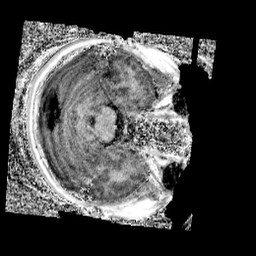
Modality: UNIT1
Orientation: axial
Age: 9
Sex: male
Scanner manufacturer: siemens
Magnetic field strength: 3 T
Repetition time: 4 s
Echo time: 0.00299 s